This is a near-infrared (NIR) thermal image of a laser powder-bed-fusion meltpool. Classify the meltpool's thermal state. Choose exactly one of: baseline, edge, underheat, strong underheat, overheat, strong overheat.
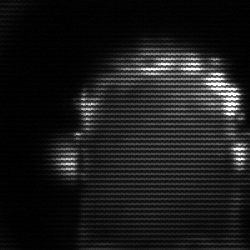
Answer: baseline